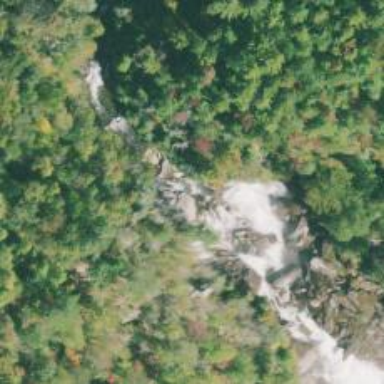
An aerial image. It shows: Beautiful waterfall in nature.